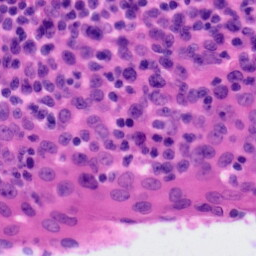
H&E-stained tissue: Tonsil